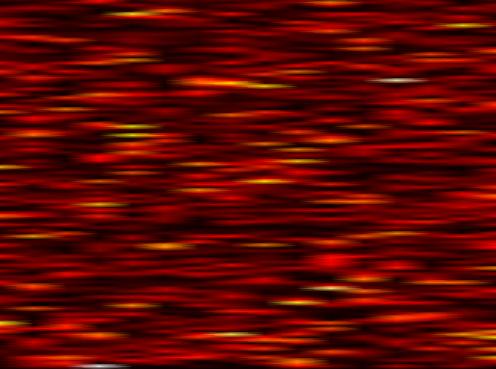
Label: UFMC